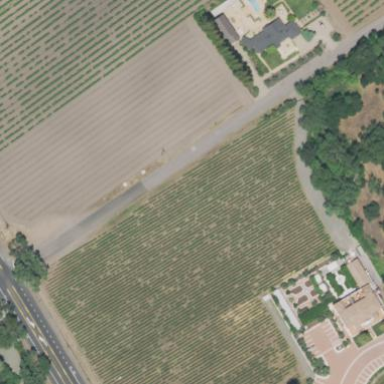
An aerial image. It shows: Vineyard where grapes are grown.